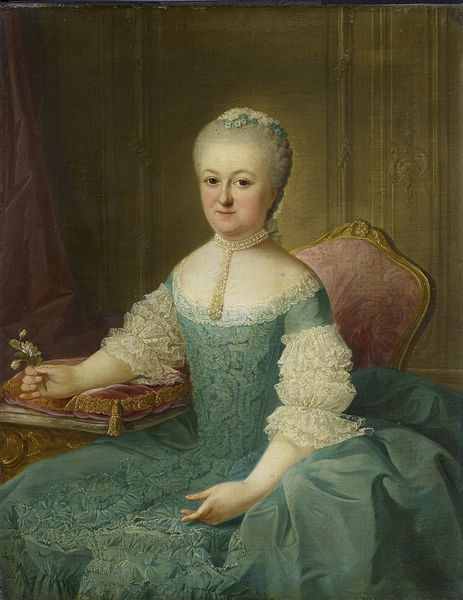
Titel: Portret van een dame uit de familie van de Poll, vermoedelijk Anna Maria Dedel (1729-79), echtgenote van Jan van de Poll
Künstler: Guillaume de Spinny
Standort: Amsterdam
Institution: Rijksmuseum
Schlagwörter: blau, gemälde, weiß, grün, blume, blumen, frau, frisur, grau, hell, hintergrund, kleid, stuhl, tisch, türkis, ölbild, blick, dame, rot, blond, wand, augen, ärmel, portrait, porträt, vorhang, gold, haare, sessel, spitzen, locken, perlen, rokoko, kette, kissen, edel, kranz, höfisch, königin, holländisch, happy, gaze, rocaille, rocaile, aristokratin, wealthy, old lady, liotard, posing, grean, wman, van loo, fete galantes, retro painting, arrogant